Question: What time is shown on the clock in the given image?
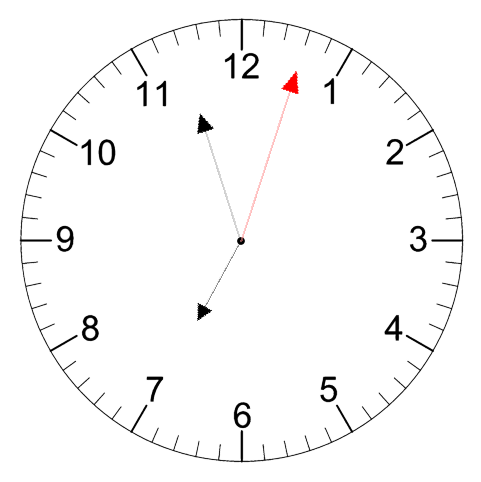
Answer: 06:57:03